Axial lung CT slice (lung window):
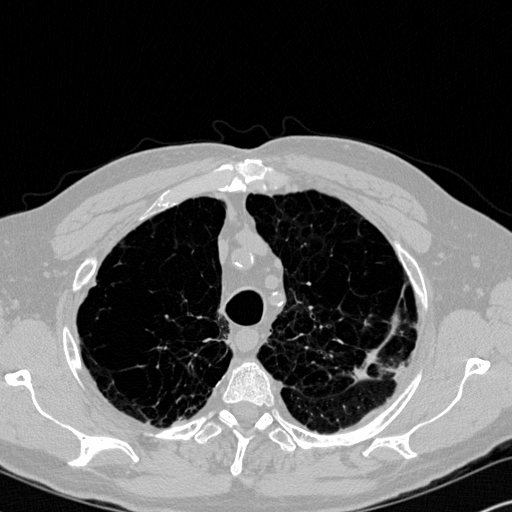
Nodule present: yes
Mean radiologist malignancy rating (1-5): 4